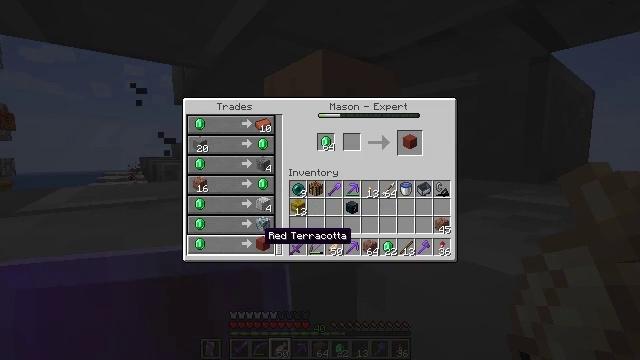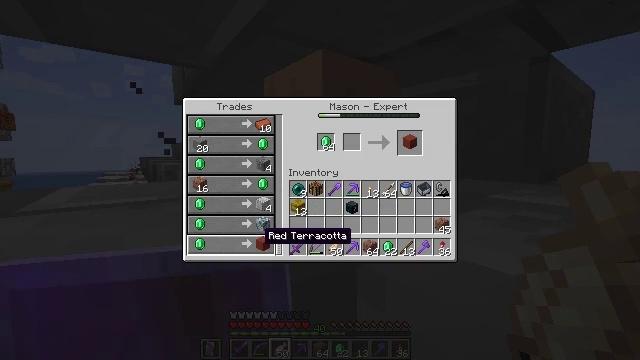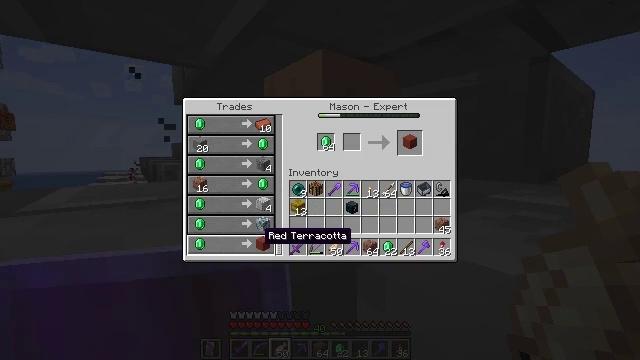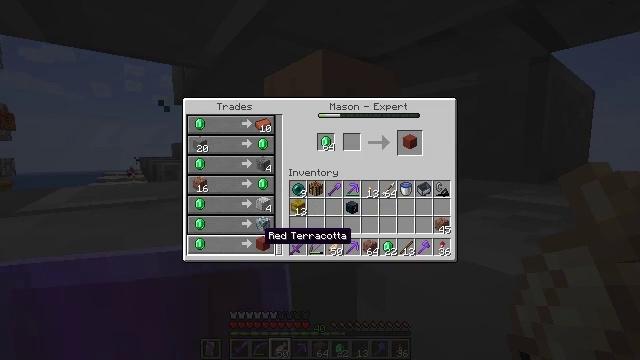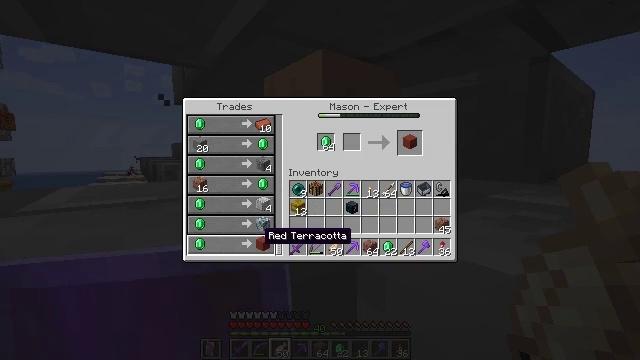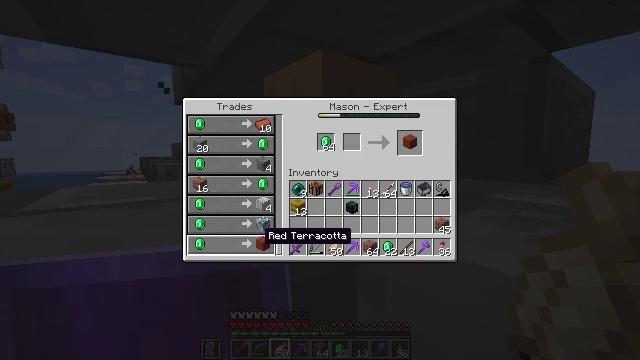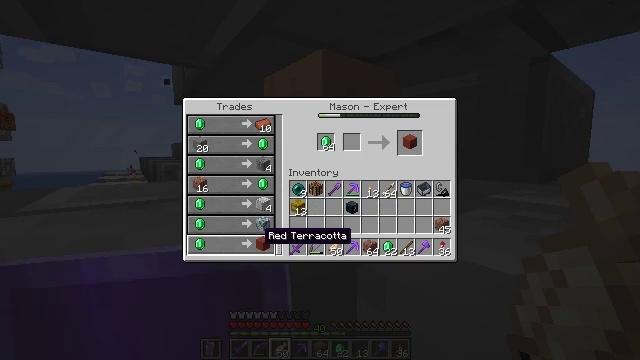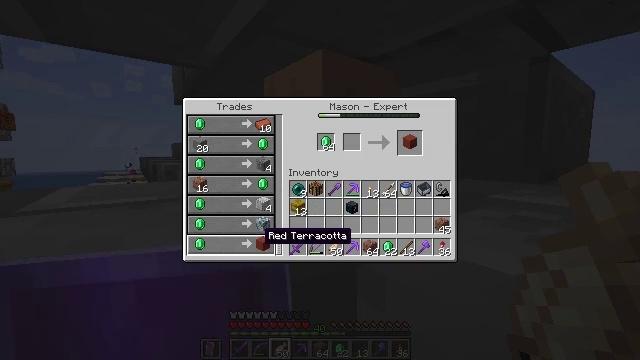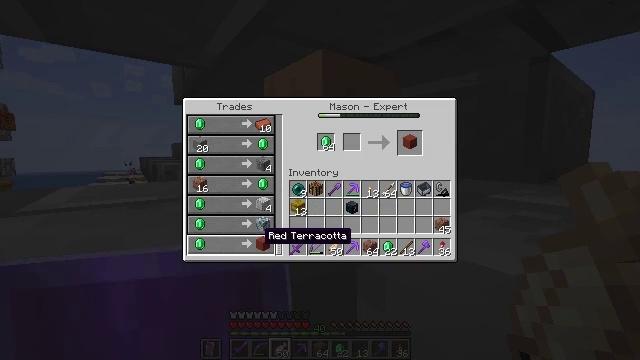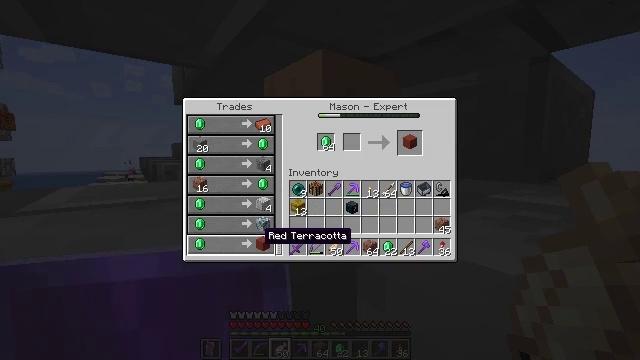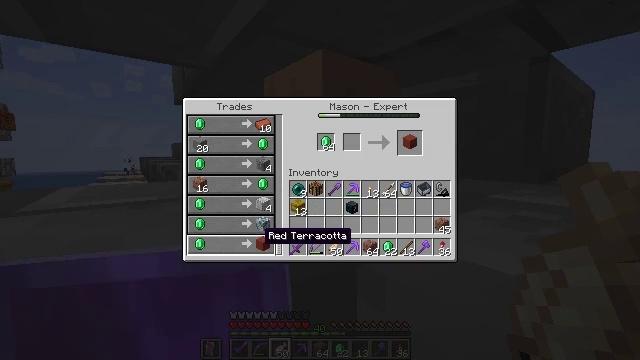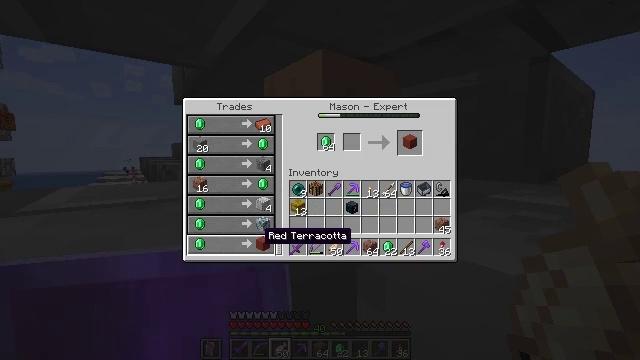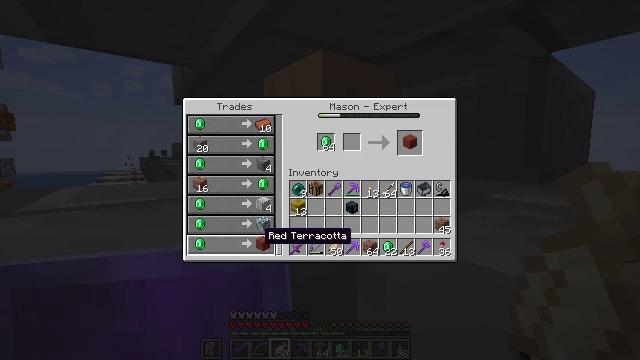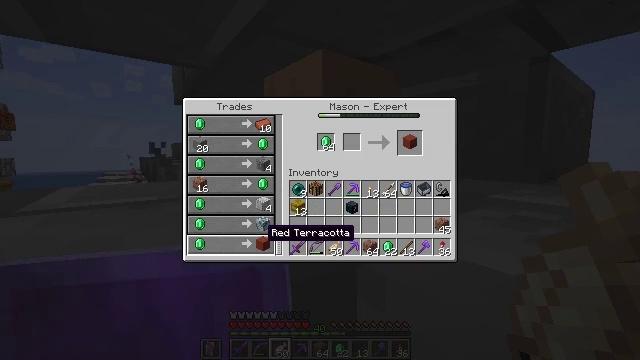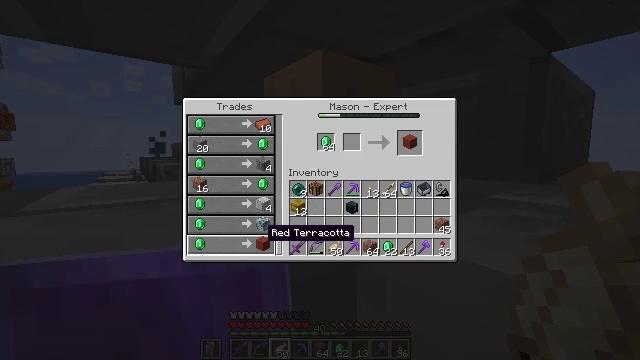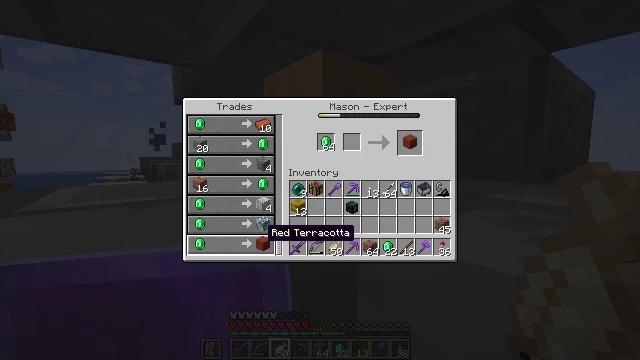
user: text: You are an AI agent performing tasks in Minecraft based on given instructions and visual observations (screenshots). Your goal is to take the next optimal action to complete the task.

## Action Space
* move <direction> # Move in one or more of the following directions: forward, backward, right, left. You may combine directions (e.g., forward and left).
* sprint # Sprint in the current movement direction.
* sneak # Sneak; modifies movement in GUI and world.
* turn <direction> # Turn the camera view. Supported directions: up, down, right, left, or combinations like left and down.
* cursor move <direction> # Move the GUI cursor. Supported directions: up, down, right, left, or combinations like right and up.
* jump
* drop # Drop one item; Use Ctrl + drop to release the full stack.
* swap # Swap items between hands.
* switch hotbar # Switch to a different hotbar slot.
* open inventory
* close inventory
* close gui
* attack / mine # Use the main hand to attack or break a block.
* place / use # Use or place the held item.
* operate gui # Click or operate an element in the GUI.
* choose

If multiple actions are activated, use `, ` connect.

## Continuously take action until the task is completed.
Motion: motion action
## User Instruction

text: craft item red terracotta
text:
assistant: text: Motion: attack / mine
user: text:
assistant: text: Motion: attack / mine
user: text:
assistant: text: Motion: no_op
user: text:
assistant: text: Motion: no_op
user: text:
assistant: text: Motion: no_op
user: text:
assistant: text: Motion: no_op
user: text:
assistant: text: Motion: no_op
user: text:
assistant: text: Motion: no_op
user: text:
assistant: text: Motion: no_op
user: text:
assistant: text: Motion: no_op
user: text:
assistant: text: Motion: no_op
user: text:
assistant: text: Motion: no_op
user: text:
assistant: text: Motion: no_op
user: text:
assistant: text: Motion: no_op
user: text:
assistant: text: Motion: no_op
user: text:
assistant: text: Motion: no_op
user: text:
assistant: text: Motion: no_op
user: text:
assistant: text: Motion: no_op
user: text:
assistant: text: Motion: no_op
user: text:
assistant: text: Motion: no_op
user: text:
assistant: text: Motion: no_op
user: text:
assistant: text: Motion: no_op
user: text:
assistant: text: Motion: no_op
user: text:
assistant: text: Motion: no_op
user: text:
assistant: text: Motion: no_op
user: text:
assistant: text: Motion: no_op
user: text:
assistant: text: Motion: no_op
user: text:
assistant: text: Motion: no_op
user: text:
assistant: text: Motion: no_op
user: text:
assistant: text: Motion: no_op